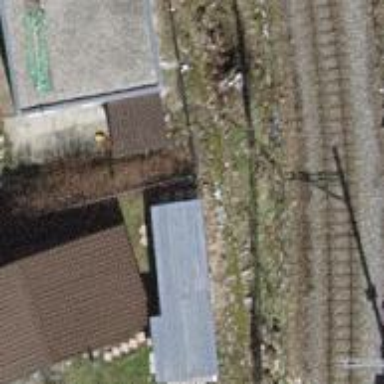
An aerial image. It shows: Hedge barrier.